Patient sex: F
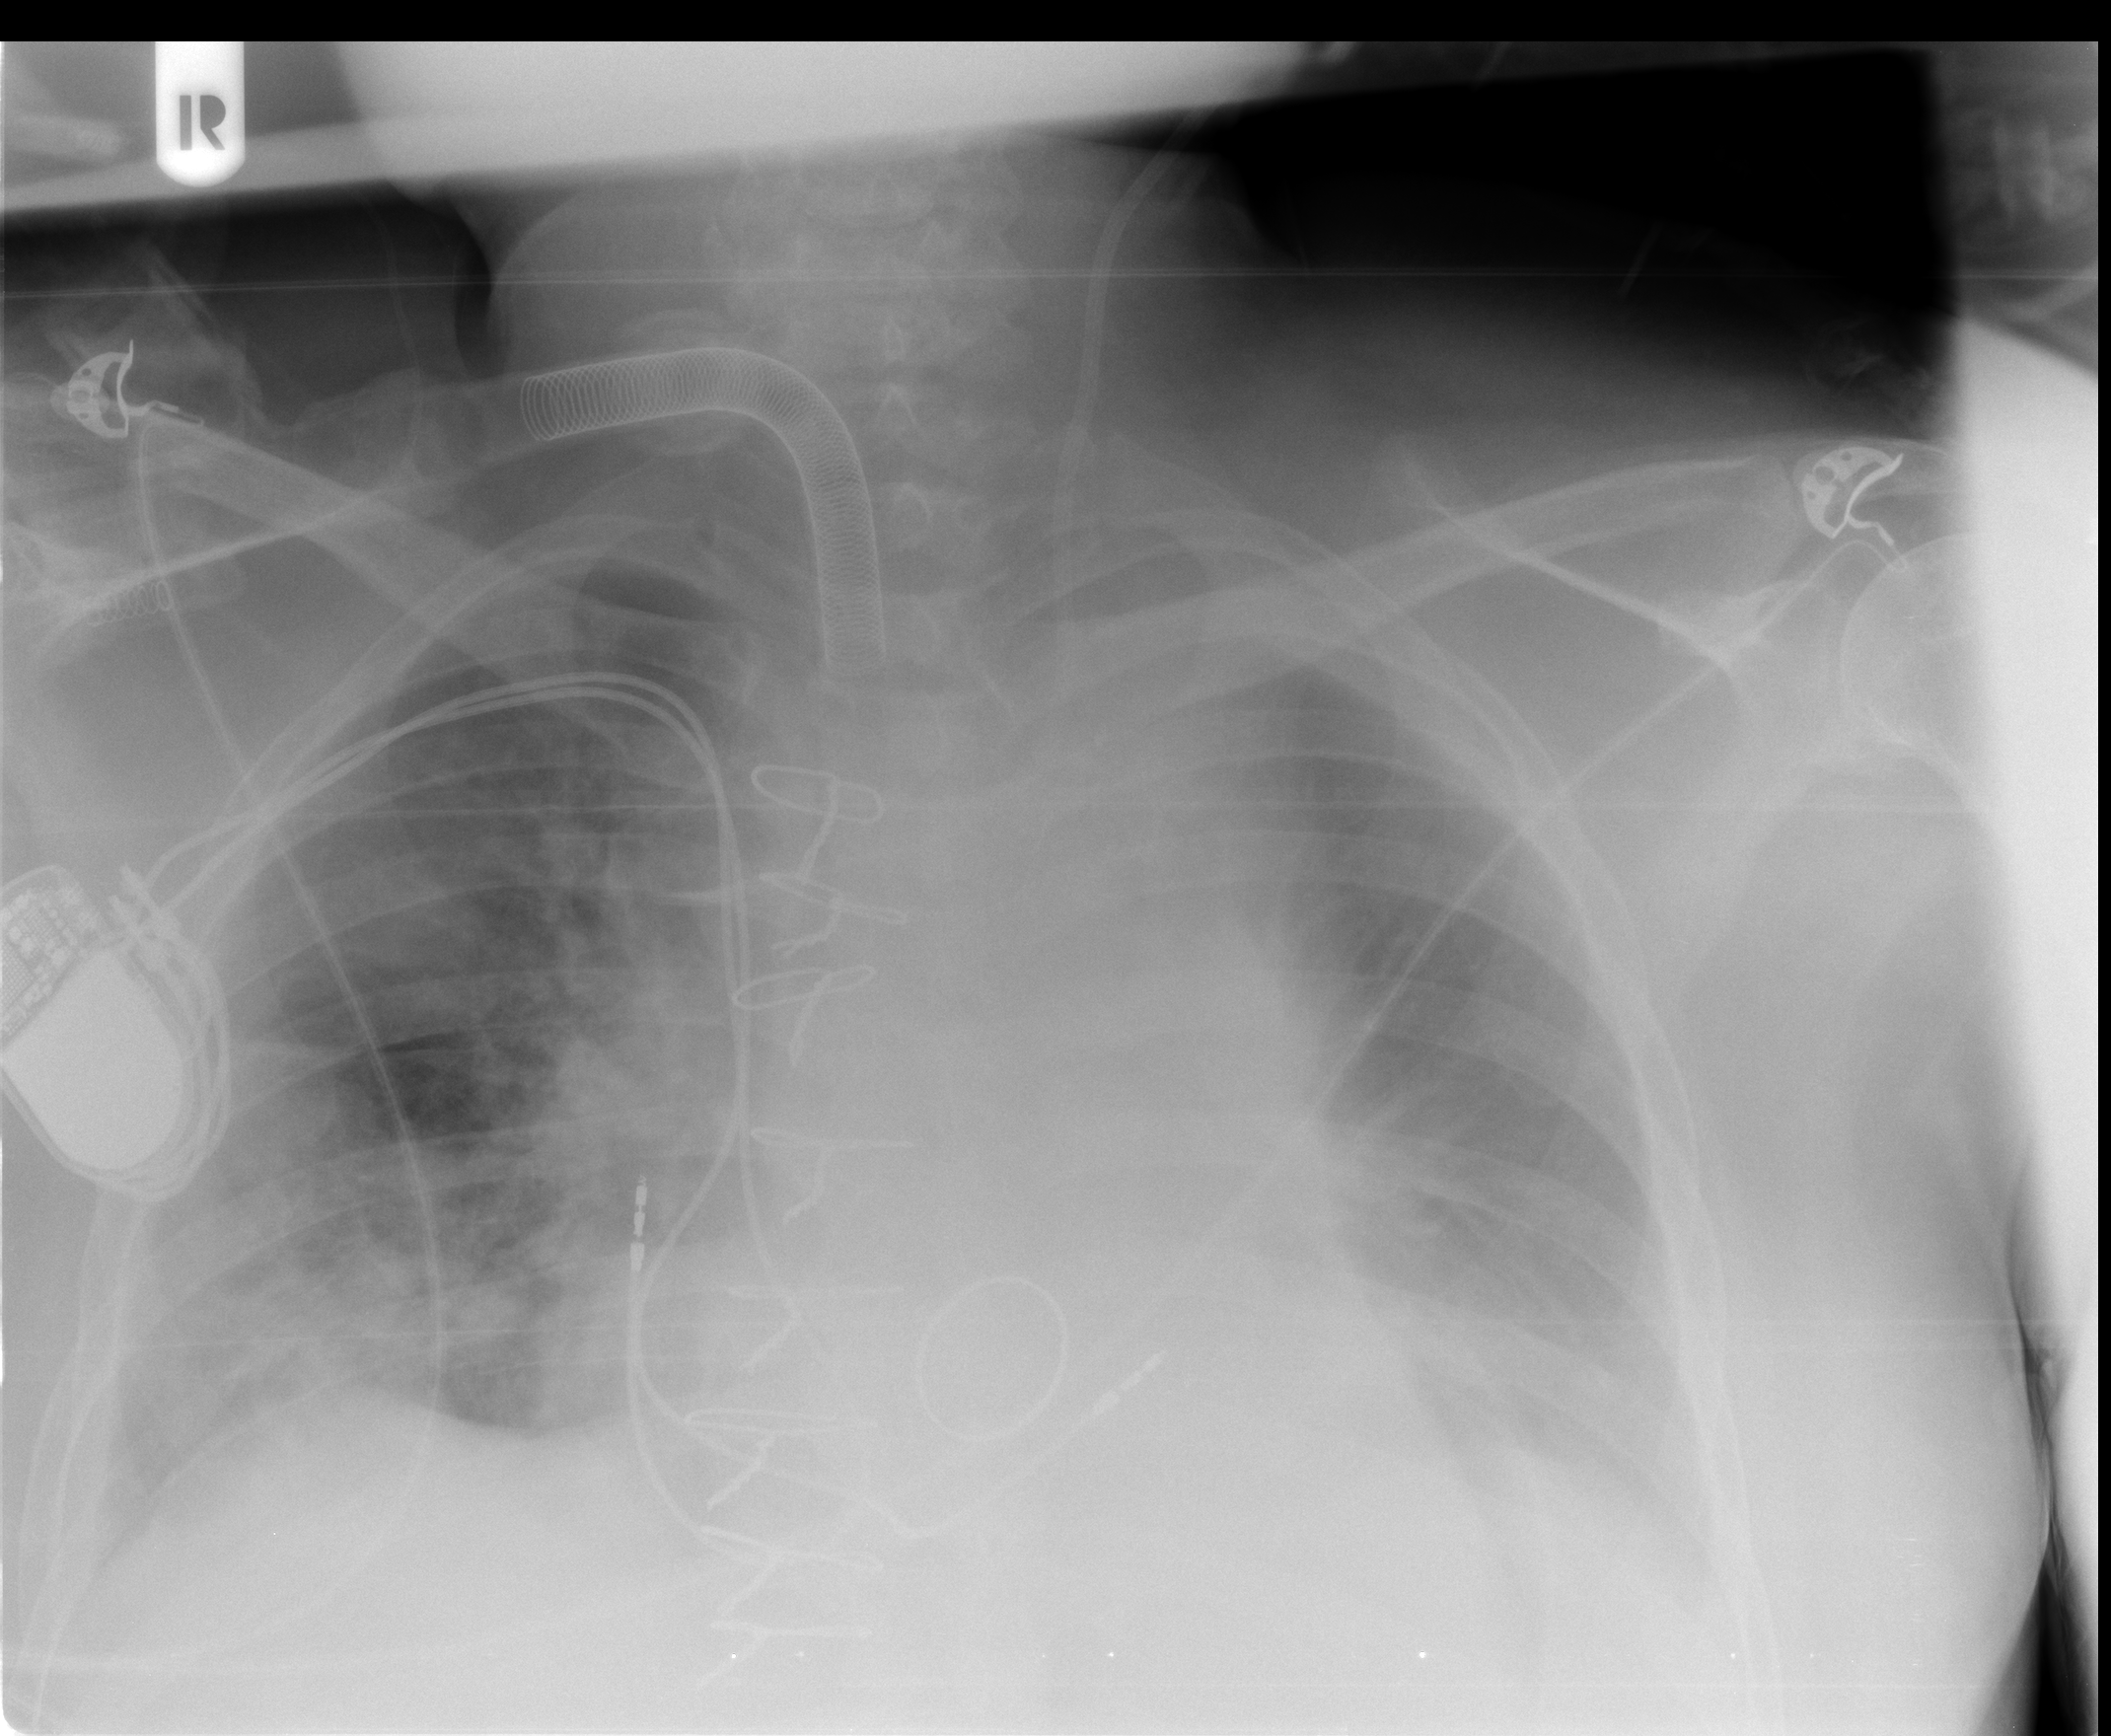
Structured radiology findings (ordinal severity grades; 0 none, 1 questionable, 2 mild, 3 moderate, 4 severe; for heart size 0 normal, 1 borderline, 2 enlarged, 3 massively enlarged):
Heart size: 1
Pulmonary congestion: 2
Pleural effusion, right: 1
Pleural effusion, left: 3
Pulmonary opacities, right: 3
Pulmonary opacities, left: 0
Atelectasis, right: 2
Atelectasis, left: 2